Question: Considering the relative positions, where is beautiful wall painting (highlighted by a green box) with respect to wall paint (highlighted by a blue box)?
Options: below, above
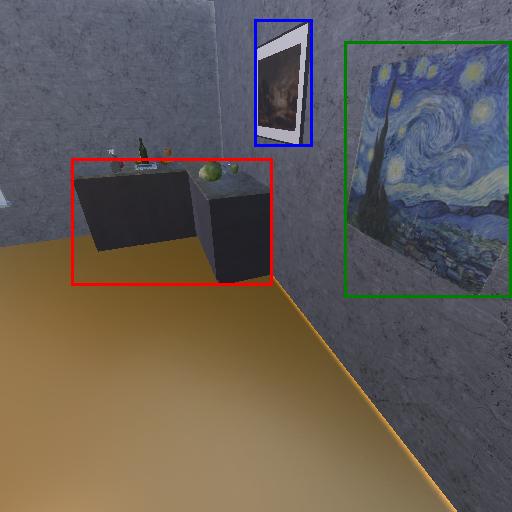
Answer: below